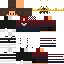
A male human skin with dark skin, wearing brown long hair dressed in a blue hoodie and black pants, featuring a closed mouth.